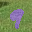
Label: 9